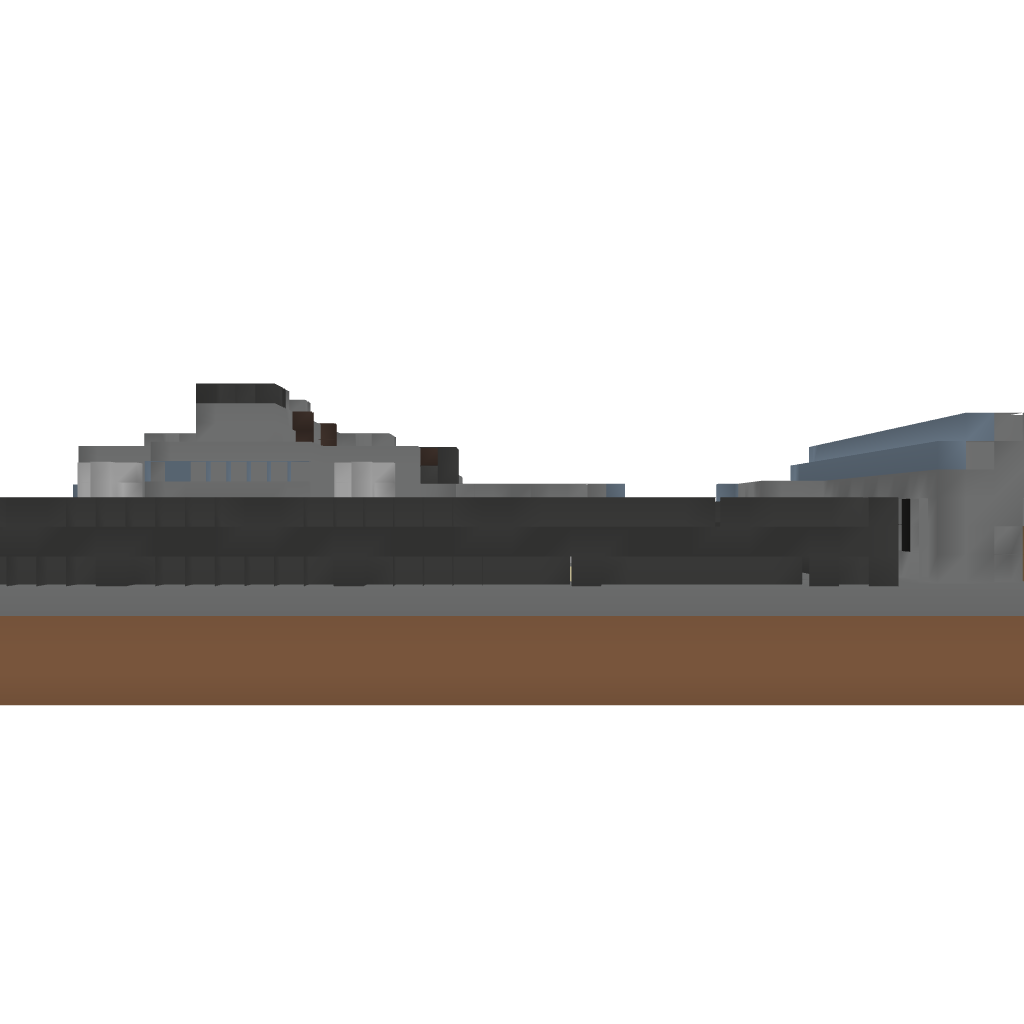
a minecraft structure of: Prison